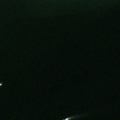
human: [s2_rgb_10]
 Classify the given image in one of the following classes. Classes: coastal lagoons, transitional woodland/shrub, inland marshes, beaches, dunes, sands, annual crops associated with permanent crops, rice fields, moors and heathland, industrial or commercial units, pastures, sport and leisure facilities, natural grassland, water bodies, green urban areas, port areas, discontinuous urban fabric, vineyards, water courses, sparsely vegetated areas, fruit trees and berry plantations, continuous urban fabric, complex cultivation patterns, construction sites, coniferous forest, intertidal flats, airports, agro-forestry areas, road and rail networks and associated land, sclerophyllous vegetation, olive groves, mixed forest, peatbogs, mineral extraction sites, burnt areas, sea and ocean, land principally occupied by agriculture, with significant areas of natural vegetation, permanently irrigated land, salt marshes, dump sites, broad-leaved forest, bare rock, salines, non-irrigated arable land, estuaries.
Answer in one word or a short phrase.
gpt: sea and ocean